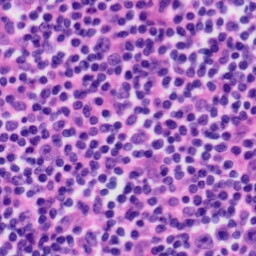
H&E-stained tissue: Tonsil